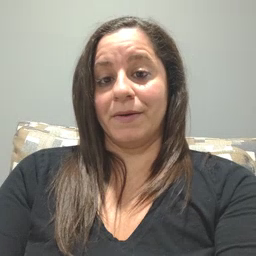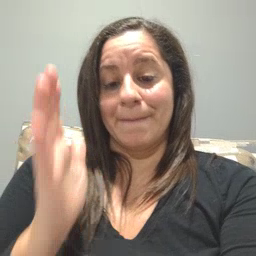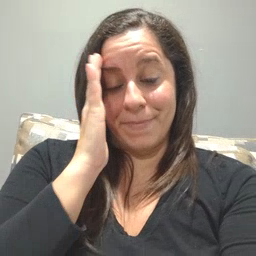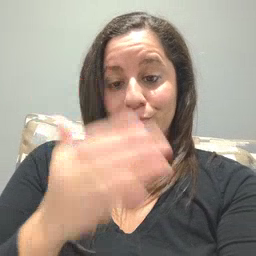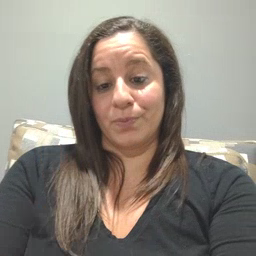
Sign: bedroom